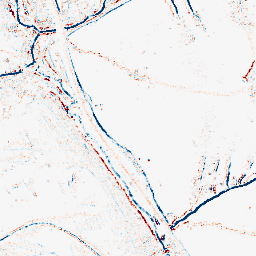
Category: morphological
Decomposition family: morphological_square
Decomposition parameters: operation: average
size: 3
Upsampling method: sinc_hamming
Upsampling parameters: scale: 2
kernel_size: 4
Upsampling scale: 2